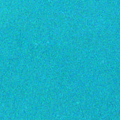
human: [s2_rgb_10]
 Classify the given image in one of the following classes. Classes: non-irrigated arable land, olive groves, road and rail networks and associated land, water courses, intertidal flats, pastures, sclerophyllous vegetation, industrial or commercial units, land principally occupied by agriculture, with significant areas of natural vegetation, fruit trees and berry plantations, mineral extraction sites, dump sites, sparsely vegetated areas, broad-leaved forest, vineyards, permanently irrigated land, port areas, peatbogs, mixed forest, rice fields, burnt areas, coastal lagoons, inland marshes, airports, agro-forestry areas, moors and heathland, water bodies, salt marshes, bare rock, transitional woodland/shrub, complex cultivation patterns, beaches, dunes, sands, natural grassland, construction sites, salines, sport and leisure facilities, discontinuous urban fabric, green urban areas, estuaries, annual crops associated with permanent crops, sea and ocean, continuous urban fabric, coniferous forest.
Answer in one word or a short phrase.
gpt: sea and ocean